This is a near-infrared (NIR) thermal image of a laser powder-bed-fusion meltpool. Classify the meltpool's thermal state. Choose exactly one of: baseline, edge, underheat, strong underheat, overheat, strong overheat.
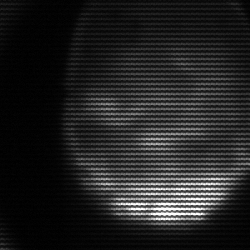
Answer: edge